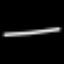
Label: line